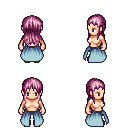
a pixel art fantasy rpg character, female body template, human, light skin, overskirt, teal pants, pink unkempt hairstyle, brown slippers, four views (front, back, left, right), 2x2 character sprite sheet, small pixel art, hard edges, no anti-aliasing